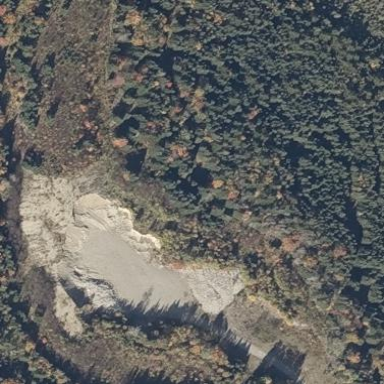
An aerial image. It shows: Quarry area where gravel is extracted.